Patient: sex F, age 56
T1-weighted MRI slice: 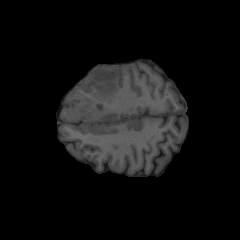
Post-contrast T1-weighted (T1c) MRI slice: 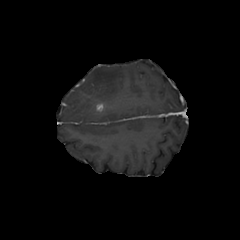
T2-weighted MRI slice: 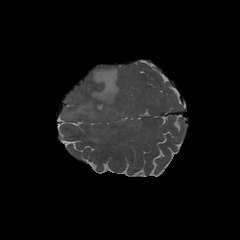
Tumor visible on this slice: yes
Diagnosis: Glioblastoma, IDH-wildtype
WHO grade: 4